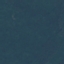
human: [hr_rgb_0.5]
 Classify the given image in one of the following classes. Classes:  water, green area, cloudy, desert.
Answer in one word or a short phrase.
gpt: green area